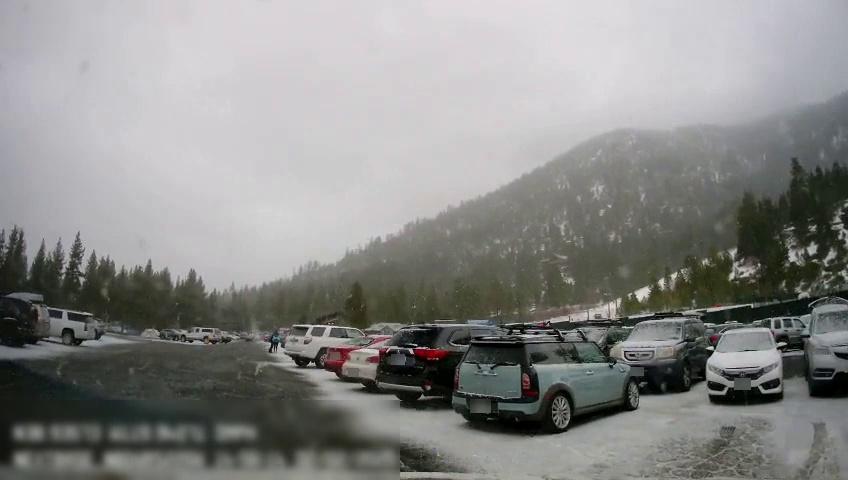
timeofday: Day
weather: Snowy
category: Vehicles | SUV
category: Vehicles | SUV
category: Vehicles | SUV
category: Vehicles | SUV
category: Vehicles | SUV
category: Vehicles | Car
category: Vehicles | Car
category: Vehicles | SUV
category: Vehicles | Car
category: Vehicles | Car
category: Vehicles | SUV
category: Vehicles | SUV
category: Vehicles | Truck
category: Vehicles | SUV
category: Vehicles | SUV
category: Vehicles | SUV
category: Pedestrians
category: Pedestrians
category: Vehicles | Car
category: Drivable Space